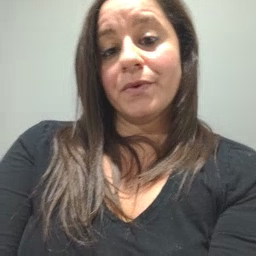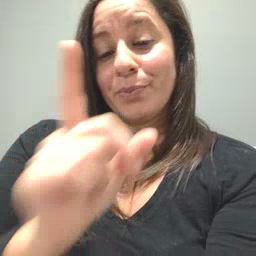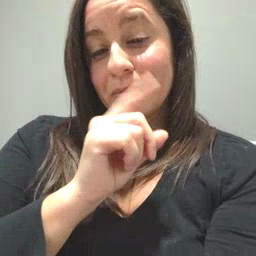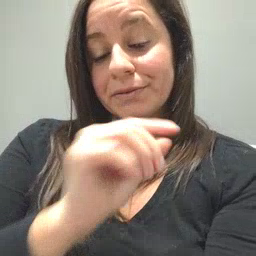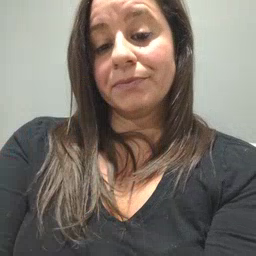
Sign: pretend